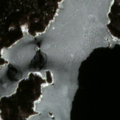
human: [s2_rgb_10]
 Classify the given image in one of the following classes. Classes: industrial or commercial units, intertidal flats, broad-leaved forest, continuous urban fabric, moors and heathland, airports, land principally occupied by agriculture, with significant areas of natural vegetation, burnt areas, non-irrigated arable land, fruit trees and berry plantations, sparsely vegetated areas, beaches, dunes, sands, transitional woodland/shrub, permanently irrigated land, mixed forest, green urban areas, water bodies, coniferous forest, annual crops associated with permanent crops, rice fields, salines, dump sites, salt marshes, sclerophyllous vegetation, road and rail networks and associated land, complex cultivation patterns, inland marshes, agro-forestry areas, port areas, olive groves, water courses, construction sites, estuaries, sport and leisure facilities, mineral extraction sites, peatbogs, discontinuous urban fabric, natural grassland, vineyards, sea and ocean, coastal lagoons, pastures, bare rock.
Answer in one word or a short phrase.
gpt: discontinuous urban fabric, coniferous forest, sea and ocean